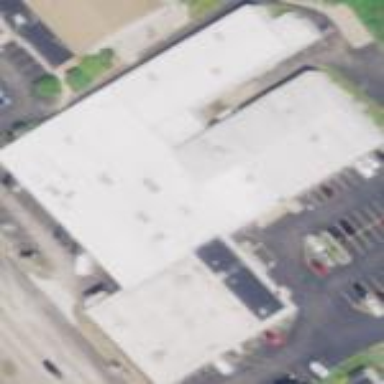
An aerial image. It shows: Building with furniture shop.